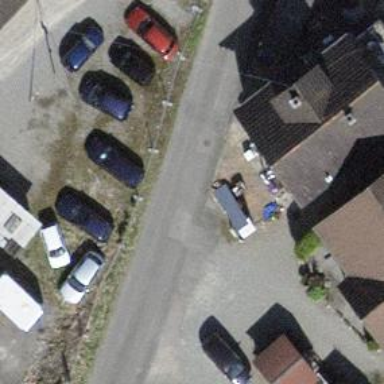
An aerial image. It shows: Residential road with asphalt surface of grade 3.